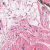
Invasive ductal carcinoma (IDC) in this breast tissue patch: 0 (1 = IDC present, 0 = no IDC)